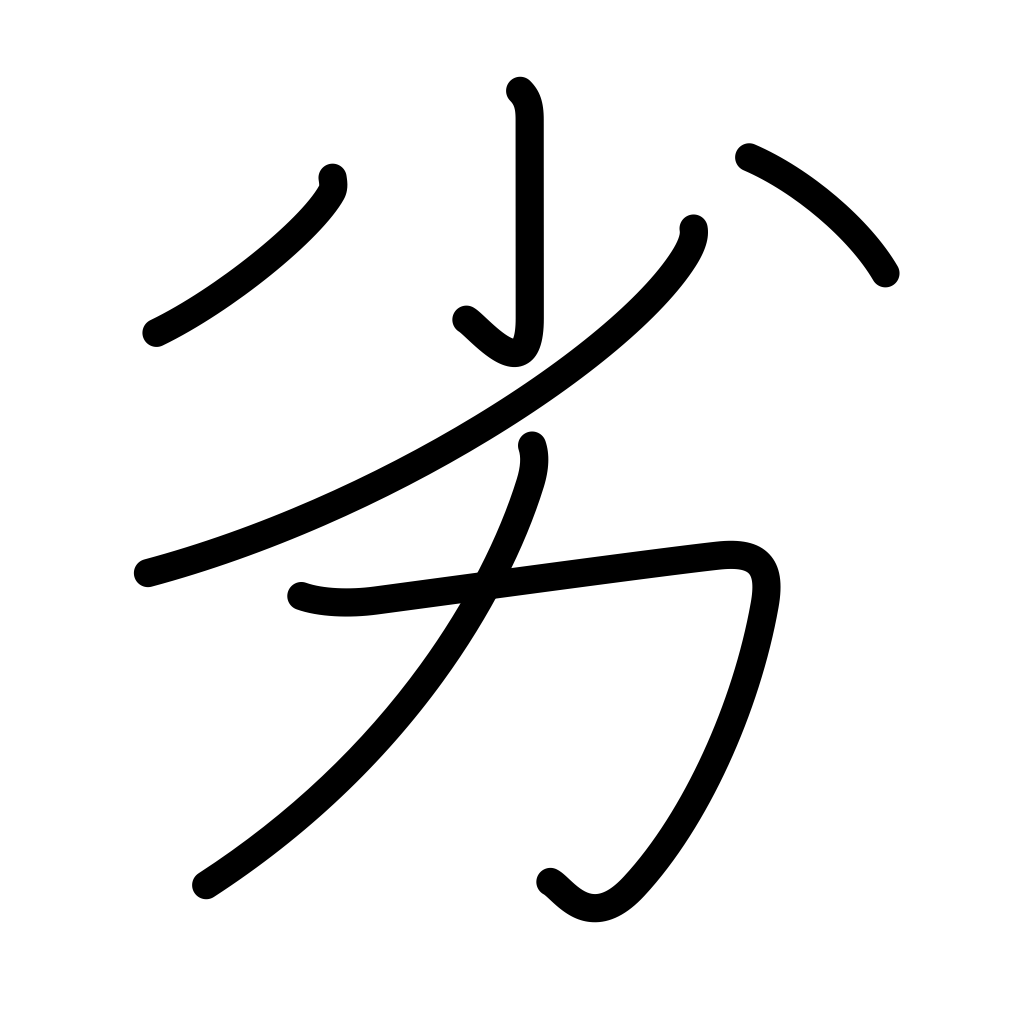
Meaning: inferiority, be inferior to, be worse